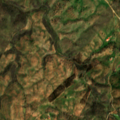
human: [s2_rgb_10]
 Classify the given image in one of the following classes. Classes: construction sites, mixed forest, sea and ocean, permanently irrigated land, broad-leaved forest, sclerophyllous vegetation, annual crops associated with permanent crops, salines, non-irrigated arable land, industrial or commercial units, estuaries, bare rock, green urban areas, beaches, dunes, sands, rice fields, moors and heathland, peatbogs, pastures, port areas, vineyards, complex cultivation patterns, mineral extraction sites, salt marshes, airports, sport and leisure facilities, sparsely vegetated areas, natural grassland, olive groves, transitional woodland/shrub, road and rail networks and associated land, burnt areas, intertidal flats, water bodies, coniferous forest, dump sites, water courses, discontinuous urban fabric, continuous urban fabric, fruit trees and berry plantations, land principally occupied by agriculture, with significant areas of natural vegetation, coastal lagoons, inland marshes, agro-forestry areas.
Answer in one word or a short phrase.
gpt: pastures, agro-forestry areas, transitional woodland/shrub